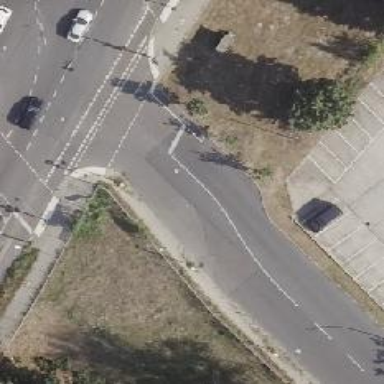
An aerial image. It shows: Road with traffic signals.